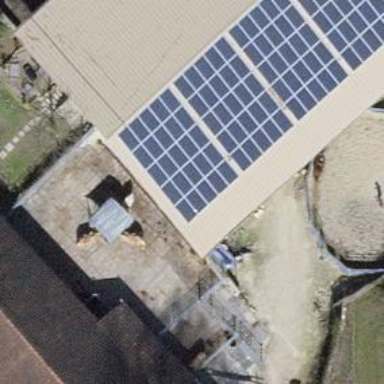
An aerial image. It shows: Solar power generator utilizing photovoltaic technology with solar photovoltaic panels.